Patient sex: F
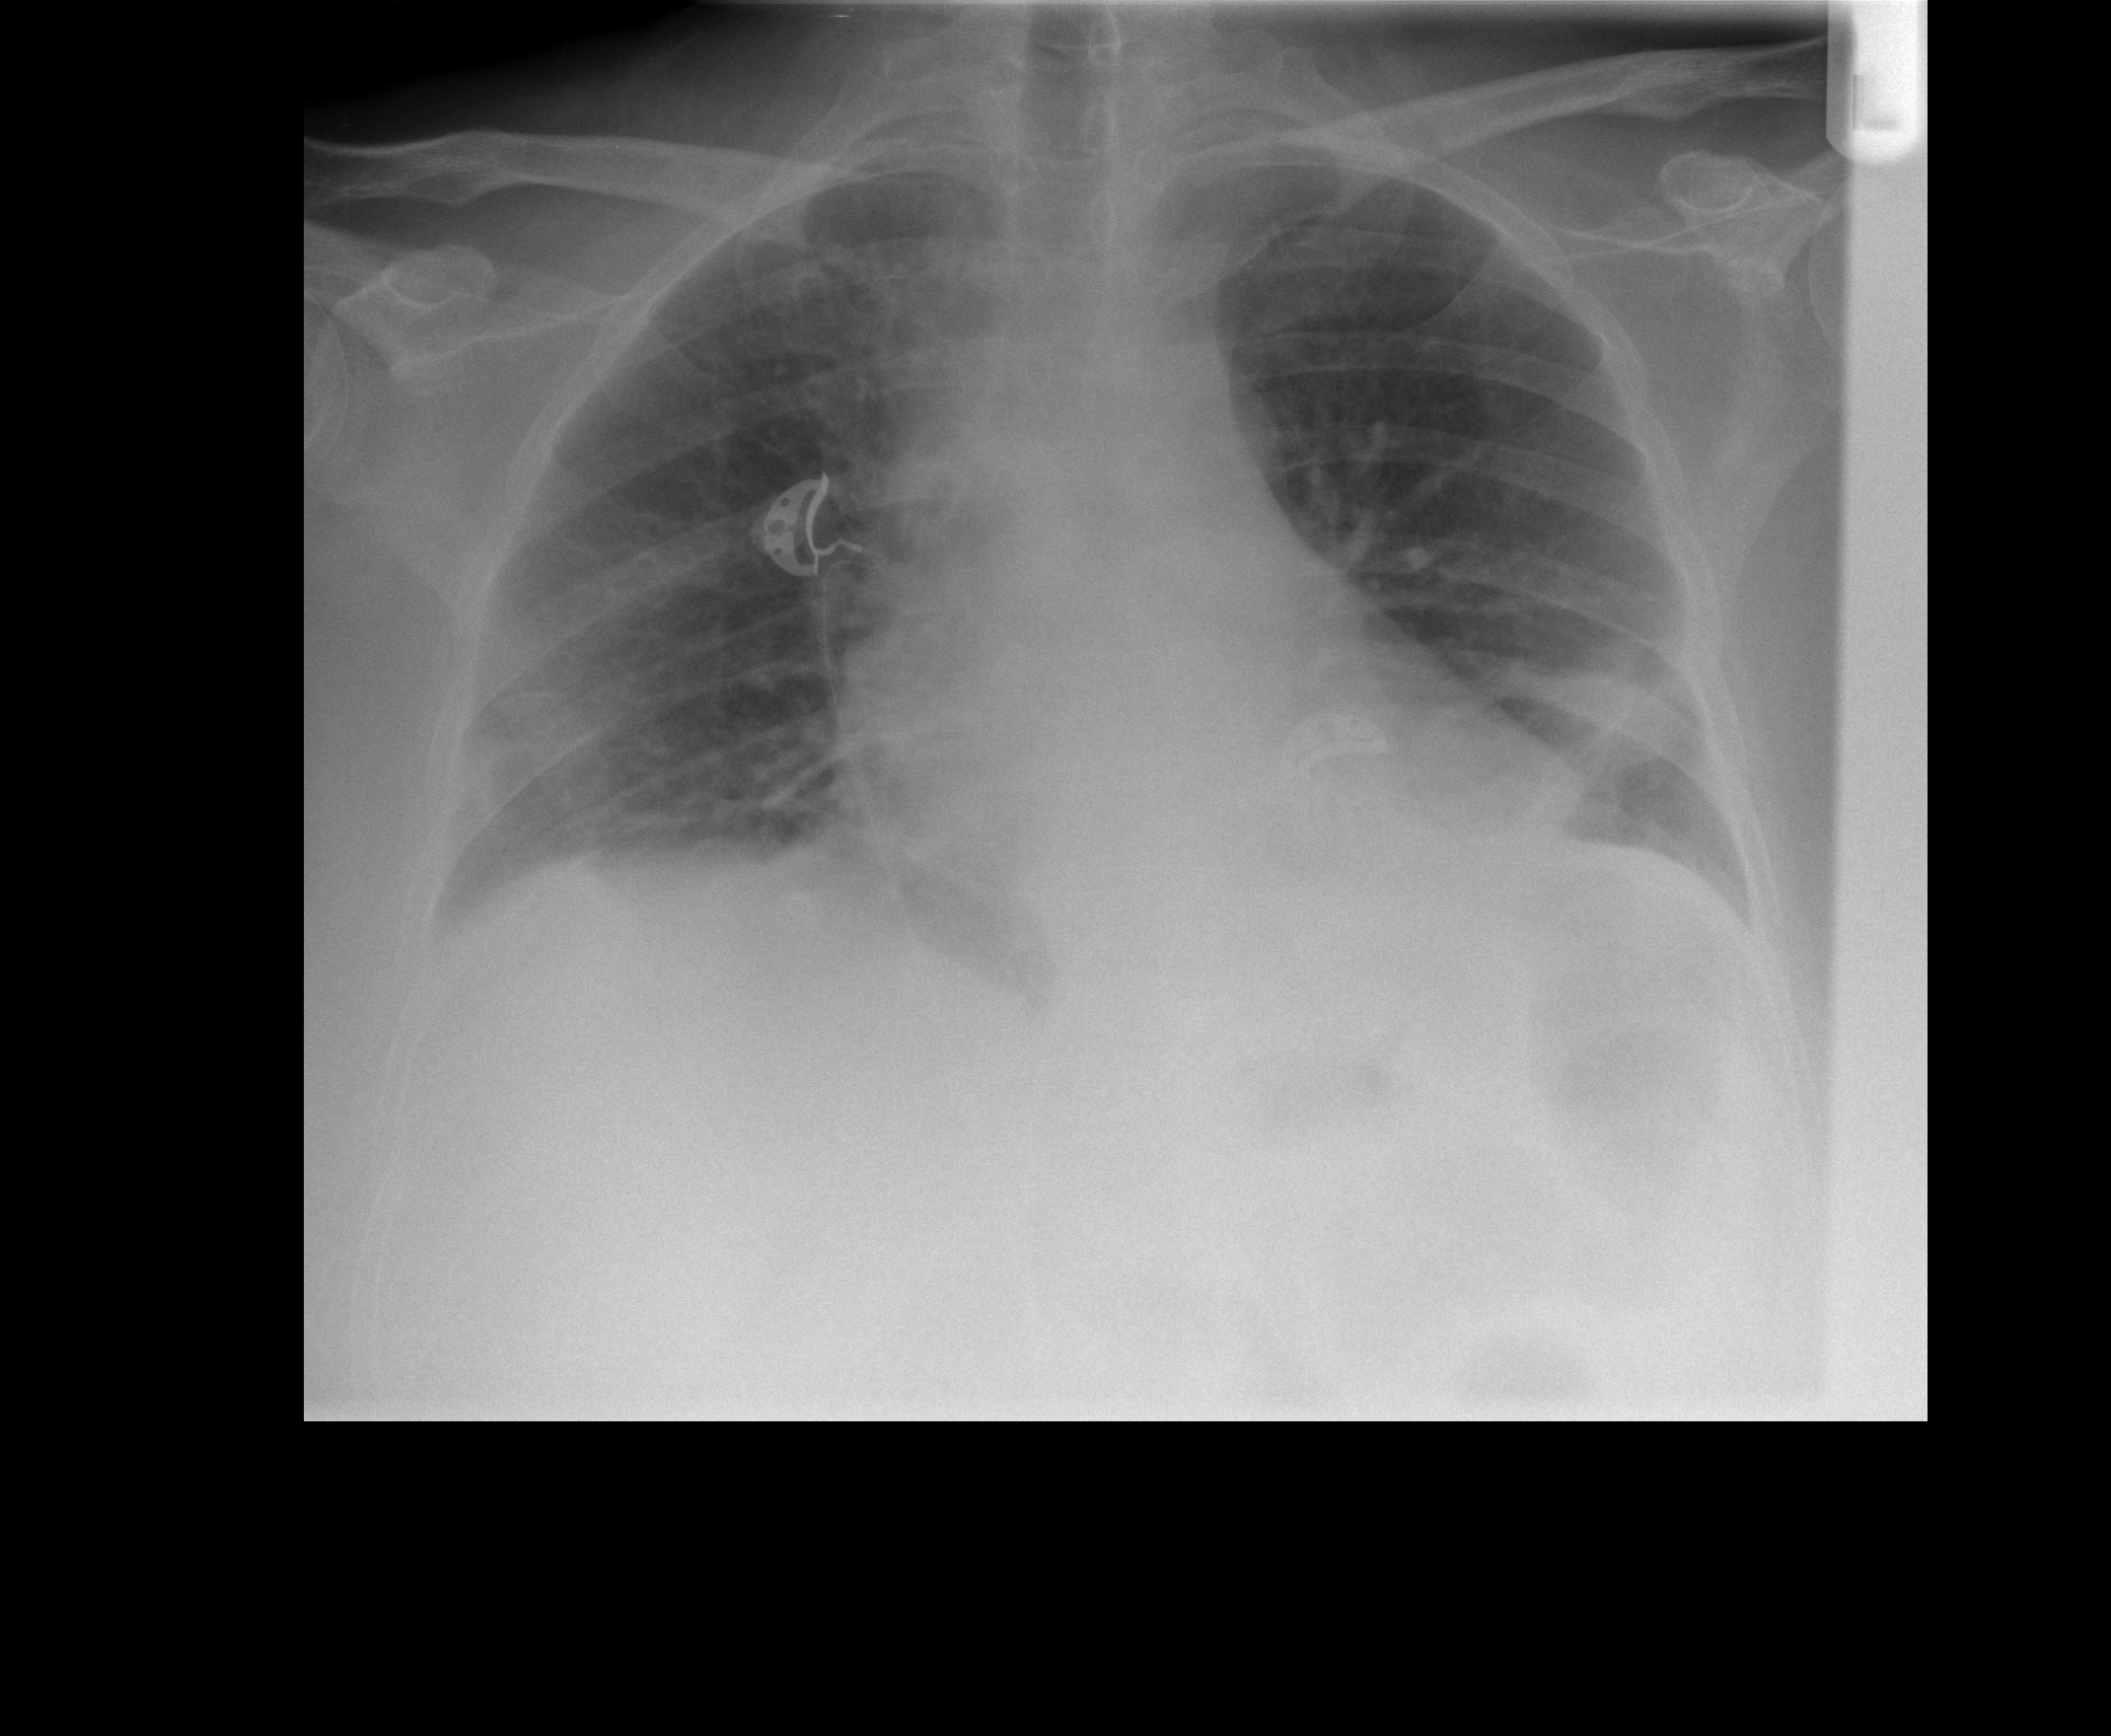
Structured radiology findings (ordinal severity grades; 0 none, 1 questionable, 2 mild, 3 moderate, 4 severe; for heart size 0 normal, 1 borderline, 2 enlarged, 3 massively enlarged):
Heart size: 1
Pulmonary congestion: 0
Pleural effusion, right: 0
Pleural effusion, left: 0
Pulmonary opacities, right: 0
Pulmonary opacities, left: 0
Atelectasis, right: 0
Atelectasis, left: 2